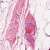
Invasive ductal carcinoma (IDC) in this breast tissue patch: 0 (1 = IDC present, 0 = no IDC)